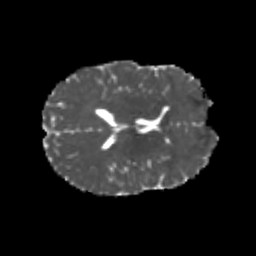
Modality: MD
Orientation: axial
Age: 23
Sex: female
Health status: healthy
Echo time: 0.074 s